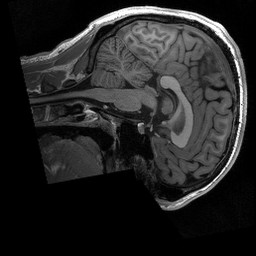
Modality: T1w
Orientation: sagittal
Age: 20
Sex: male
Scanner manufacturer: siemens
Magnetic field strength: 3 T
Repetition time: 2.3 s
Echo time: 0.00298 s